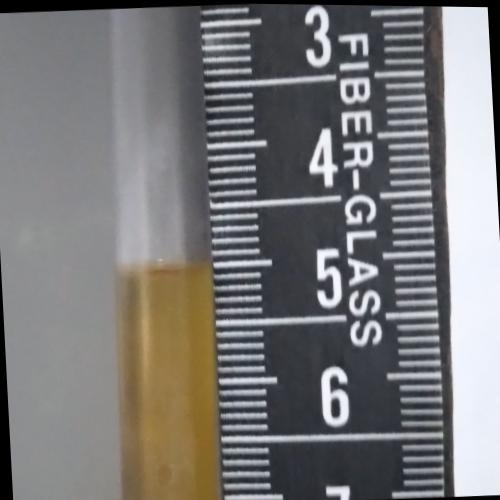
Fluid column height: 5.0 cm